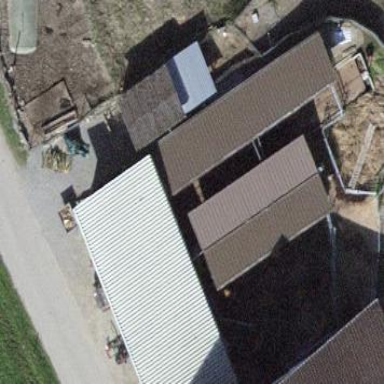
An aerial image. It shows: View of roof of building.